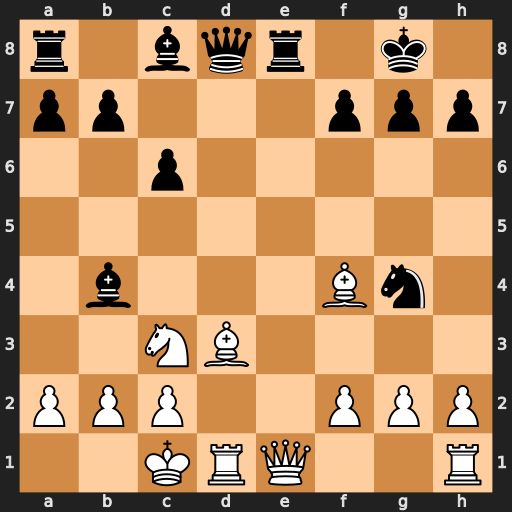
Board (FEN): r1bqr1k1/pp3ppp/2p5/8/1b3Bn1/2NB4/PPP2PPP/2KRQ2R
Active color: w
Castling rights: -
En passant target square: -
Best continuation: Bxh7+ Kxh7 Rxd8 Rxe1+ Rxe1